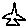
Label: star